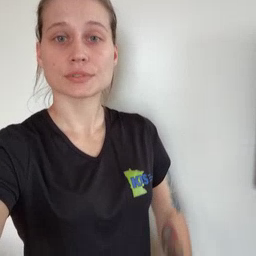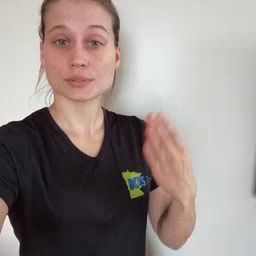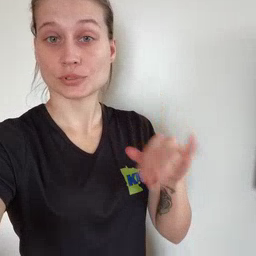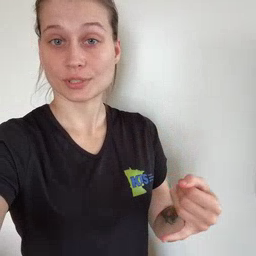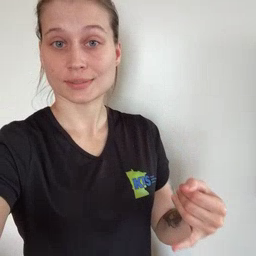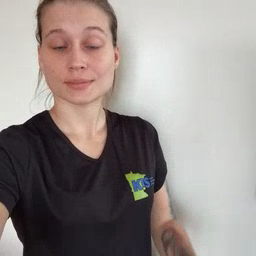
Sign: jeans